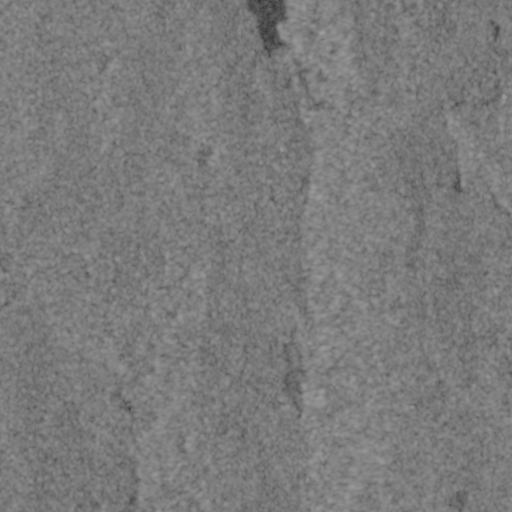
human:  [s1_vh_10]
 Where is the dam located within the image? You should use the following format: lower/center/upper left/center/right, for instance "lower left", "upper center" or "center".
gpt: The dam is located in the upper center of the image.
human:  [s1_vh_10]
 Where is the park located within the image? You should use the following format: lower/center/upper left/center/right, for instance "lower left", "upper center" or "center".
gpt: The park is located in the upper left of the image.
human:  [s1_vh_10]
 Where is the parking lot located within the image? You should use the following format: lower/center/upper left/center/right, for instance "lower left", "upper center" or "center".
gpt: There is no parking lot in the image.

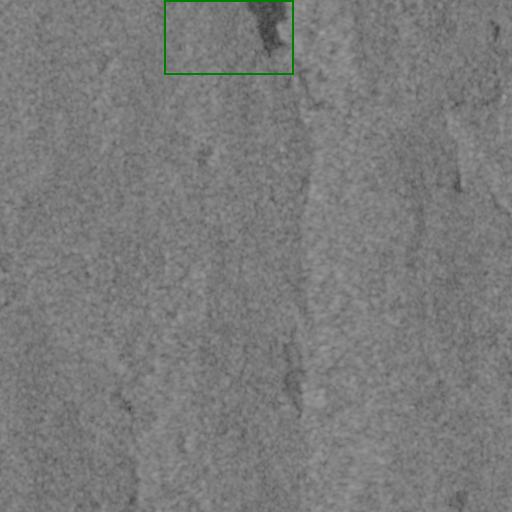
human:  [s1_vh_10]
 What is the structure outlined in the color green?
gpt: The structure outlined in green is a park.
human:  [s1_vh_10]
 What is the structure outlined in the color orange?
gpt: There is no orange outline.